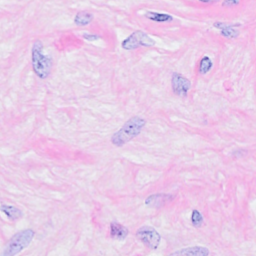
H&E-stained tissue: Breast